Chest X-ray:
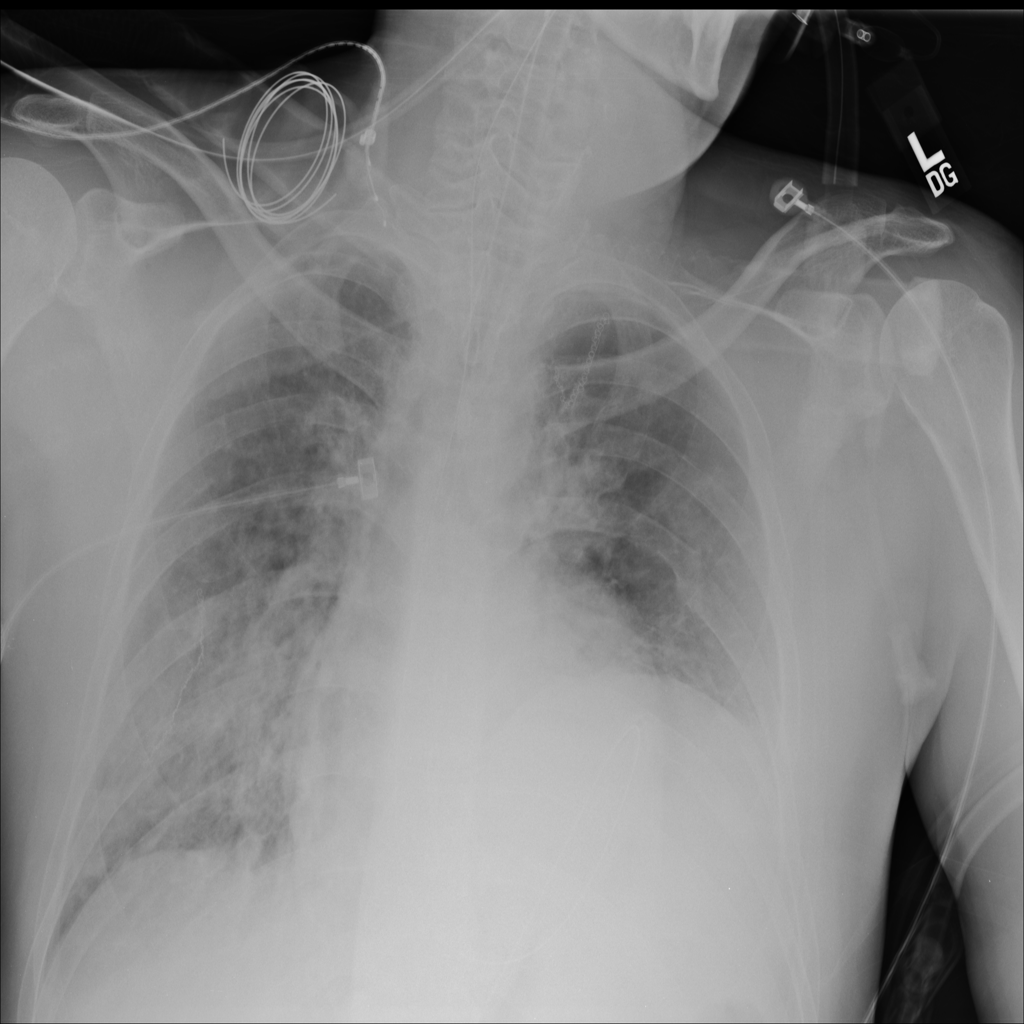
Findings: Fracture, Consolidation
No abnormal finding: no